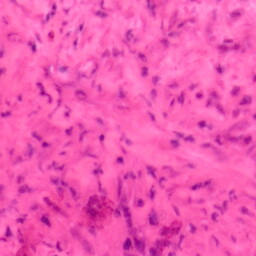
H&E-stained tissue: Colon